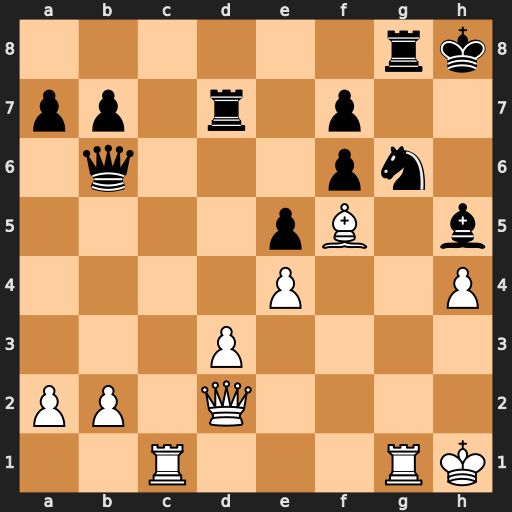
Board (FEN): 6rk/pp1r1p2/1q3pn1/4pB1b/4P2P/3P4/PP1Q4/2R3RK
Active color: w
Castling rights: -
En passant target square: -
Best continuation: Qh6#